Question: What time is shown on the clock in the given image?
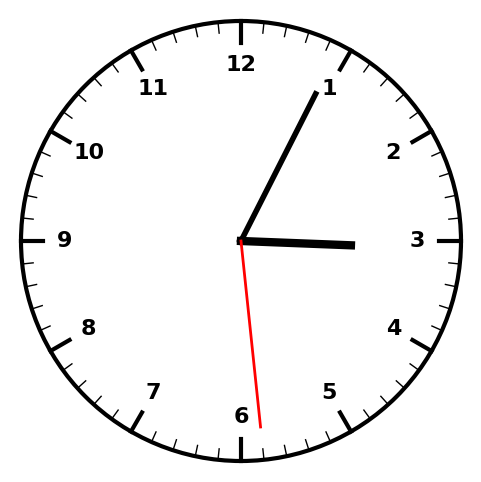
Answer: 03:04:29